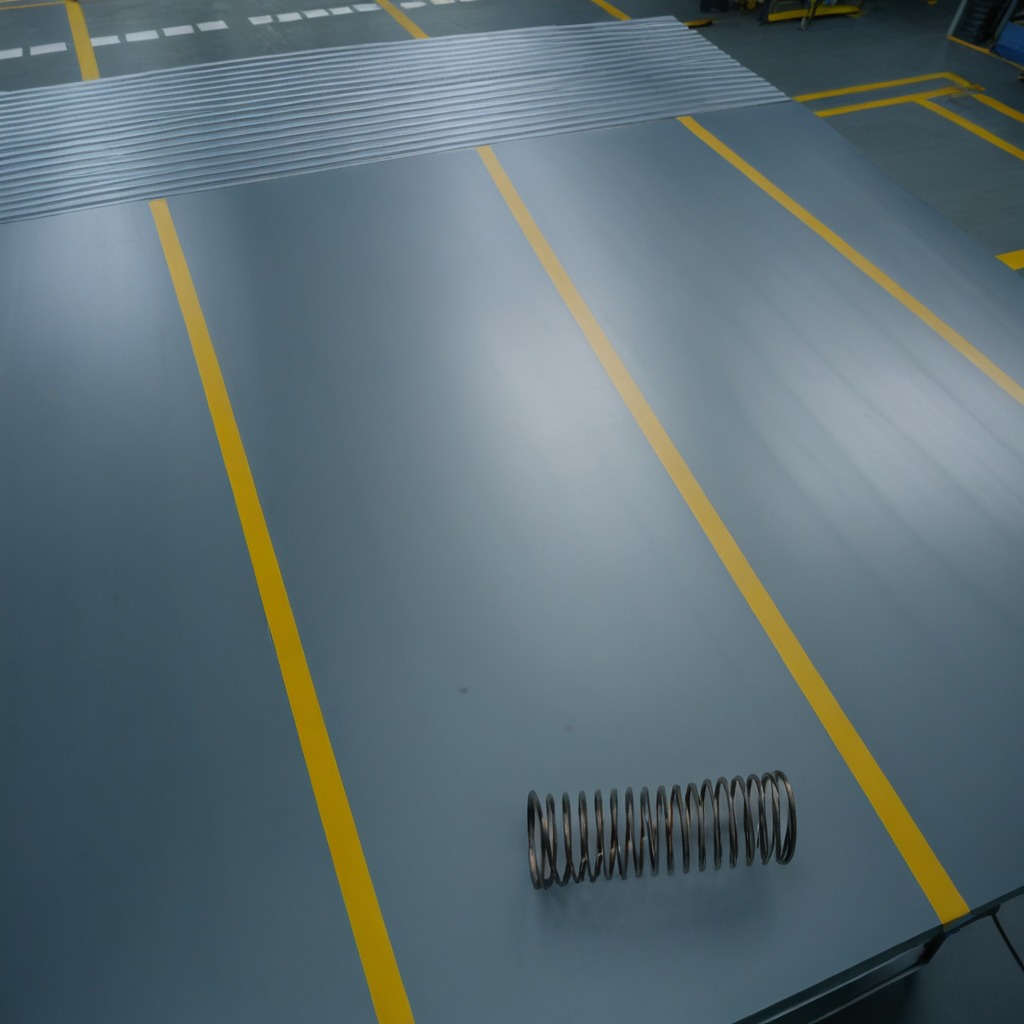
A coiled metal spring is lying on the toolbox surface in an airplane hangar workshop 8K.